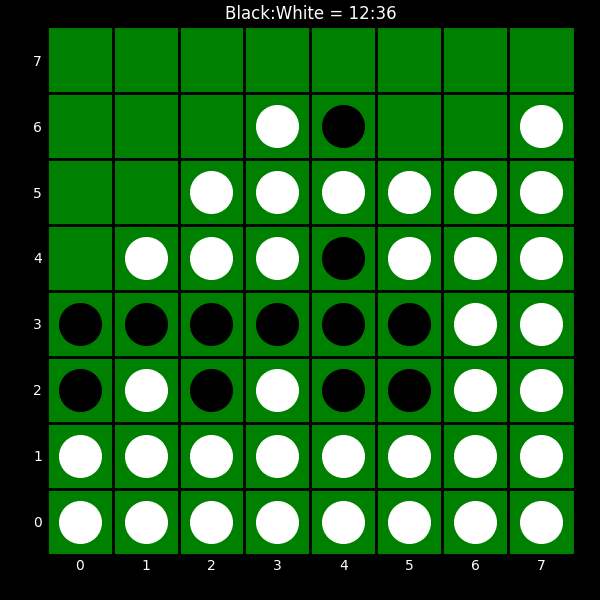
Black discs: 12
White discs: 36